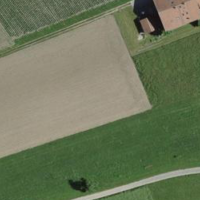
EUNIS habitat code: 52
Species observed at this site:
Lapsana communis